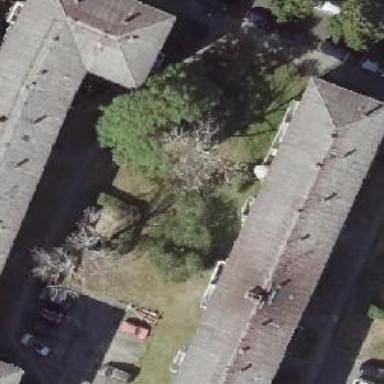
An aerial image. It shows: Hipped roof apartment building.